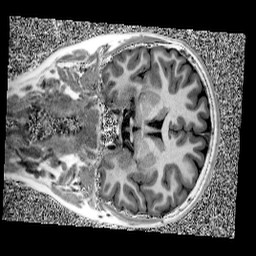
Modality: UNIT1
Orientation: coronal
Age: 9
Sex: male
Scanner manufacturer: siemens
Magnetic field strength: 3 T
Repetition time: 4 s
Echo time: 0.00303 s